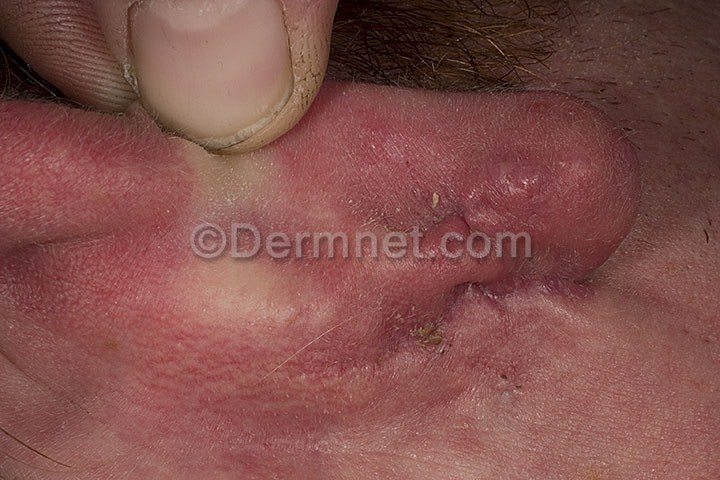
Disease: Seborrheic Keratoses and other Benign Tumors